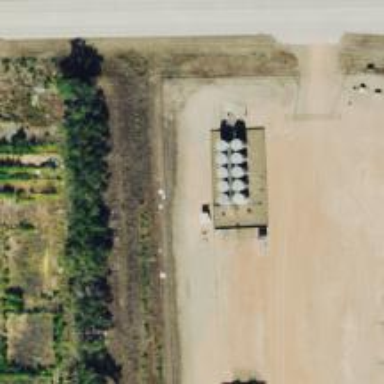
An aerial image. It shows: Storage tank with man-made structure.